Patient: sex M, age 47
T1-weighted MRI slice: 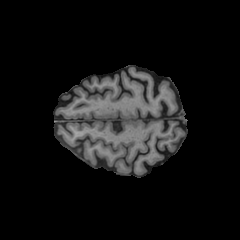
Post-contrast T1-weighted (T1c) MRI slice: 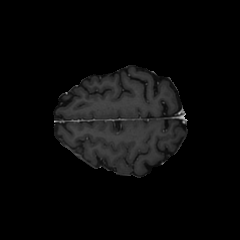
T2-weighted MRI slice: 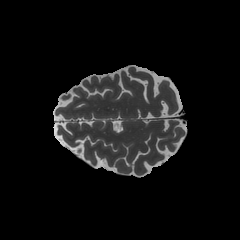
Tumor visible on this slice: no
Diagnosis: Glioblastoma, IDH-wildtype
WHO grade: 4